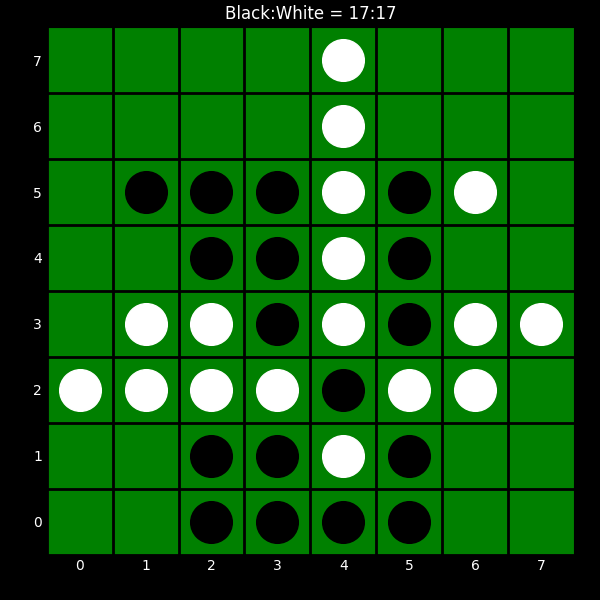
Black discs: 17
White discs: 17